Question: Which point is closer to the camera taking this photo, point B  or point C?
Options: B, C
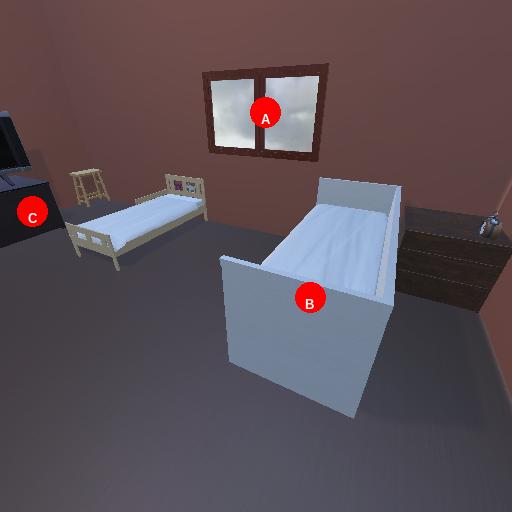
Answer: B